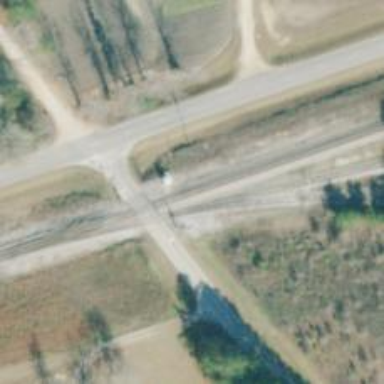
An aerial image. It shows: Railway spur junction.